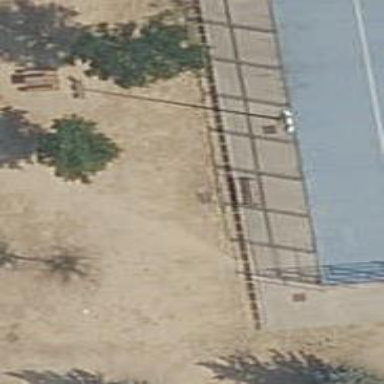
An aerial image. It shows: Brown bench.